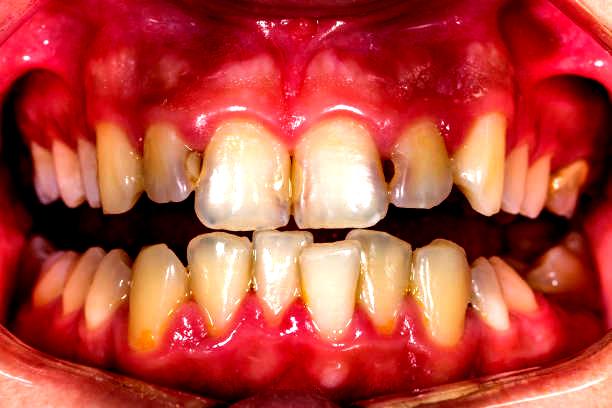
Condition: Gingivitis